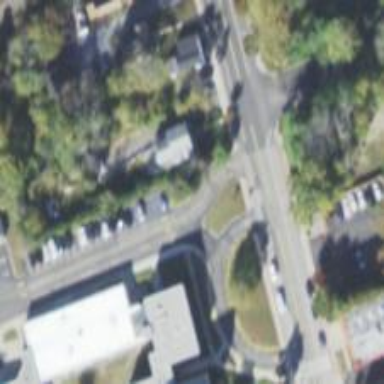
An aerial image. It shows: Unmarked crossing on the road.